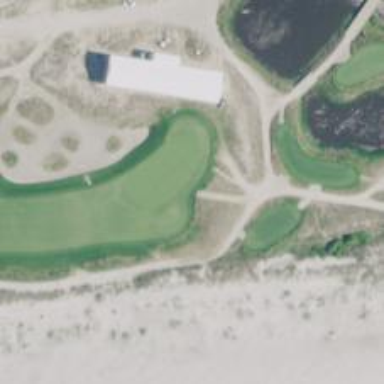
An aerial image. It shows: Path used for both walking and golf.